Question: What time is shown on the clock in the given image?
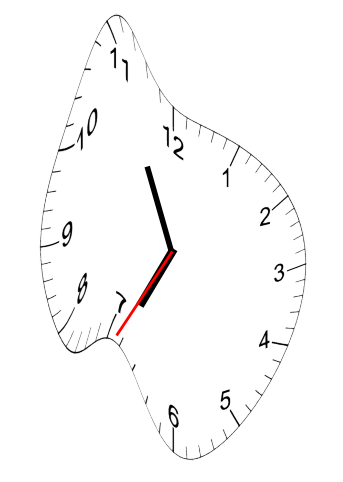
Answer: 06:55:35